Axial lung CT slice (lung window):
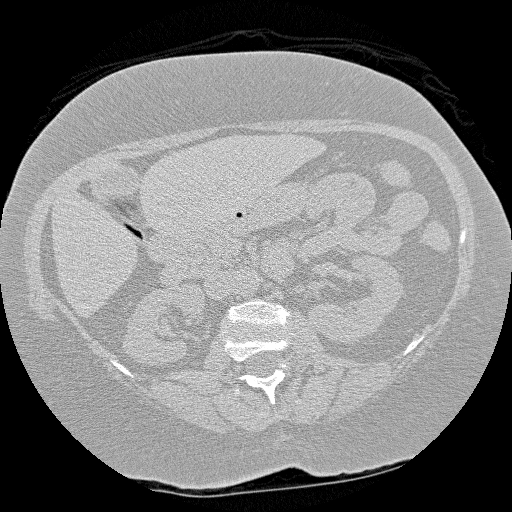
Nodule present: no